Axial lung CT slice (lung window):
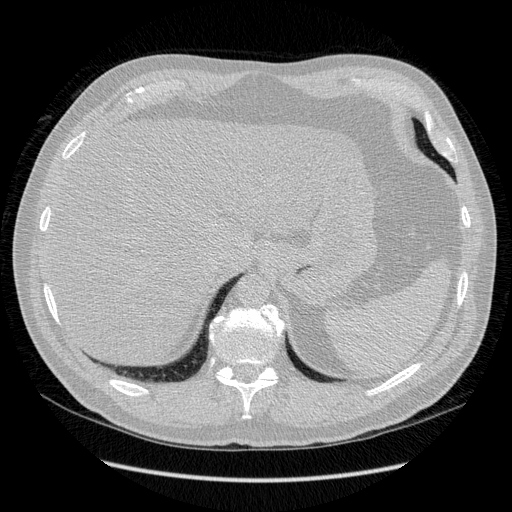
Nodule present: no